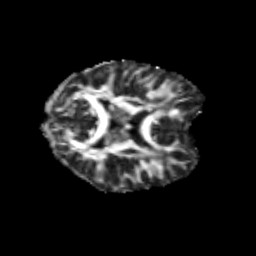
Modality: FA
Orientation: axial
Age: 23
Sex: female
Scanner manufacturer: siemens
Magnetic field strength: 3 T
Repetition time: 3.5 s
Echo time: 0.125 s